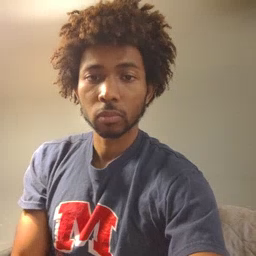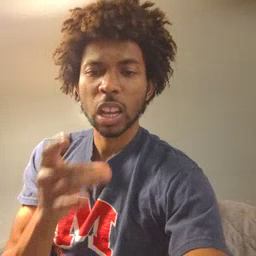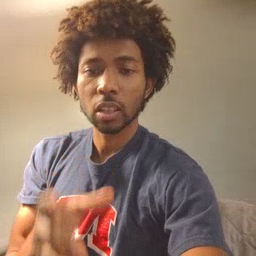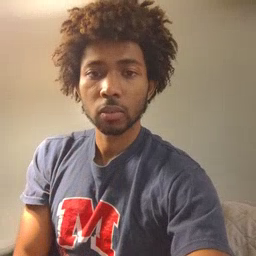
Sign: hate